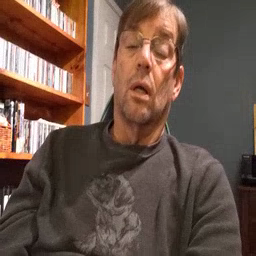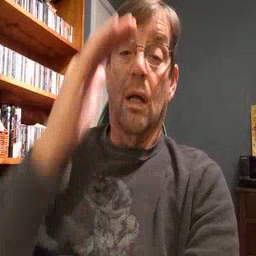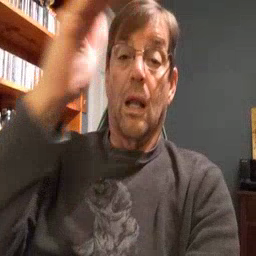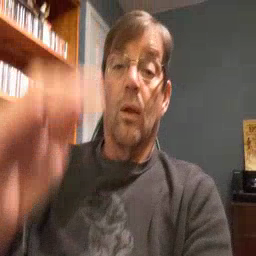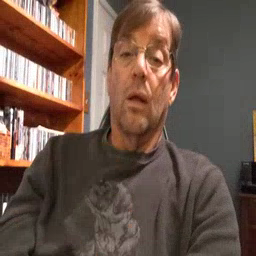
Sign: hello